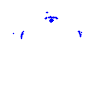
Particle: electron